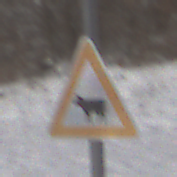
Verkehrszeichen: ViehtriebRechts
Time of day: MorningAfternoon
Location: Outdoor (Nature)
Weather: PartlyCloudy
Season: Winter
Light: Natural